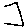
Label: triangle